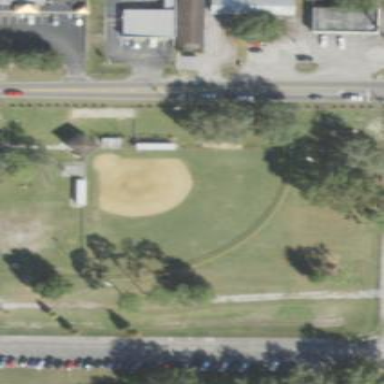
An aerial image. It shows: Softball pitch for leisure and sport activities.